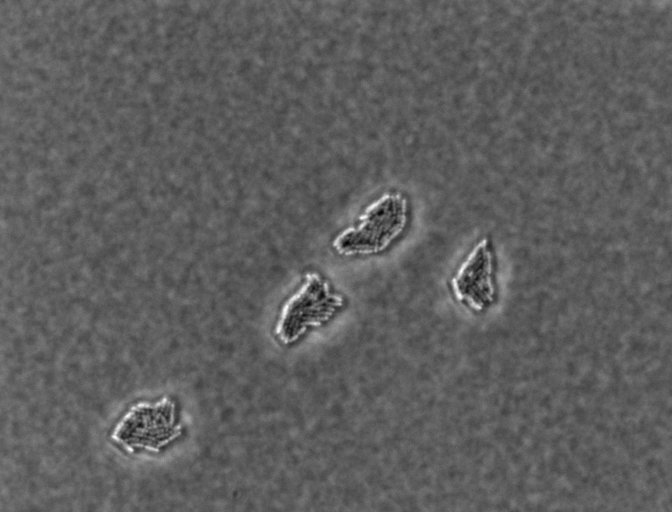
Escherichia coli 1612